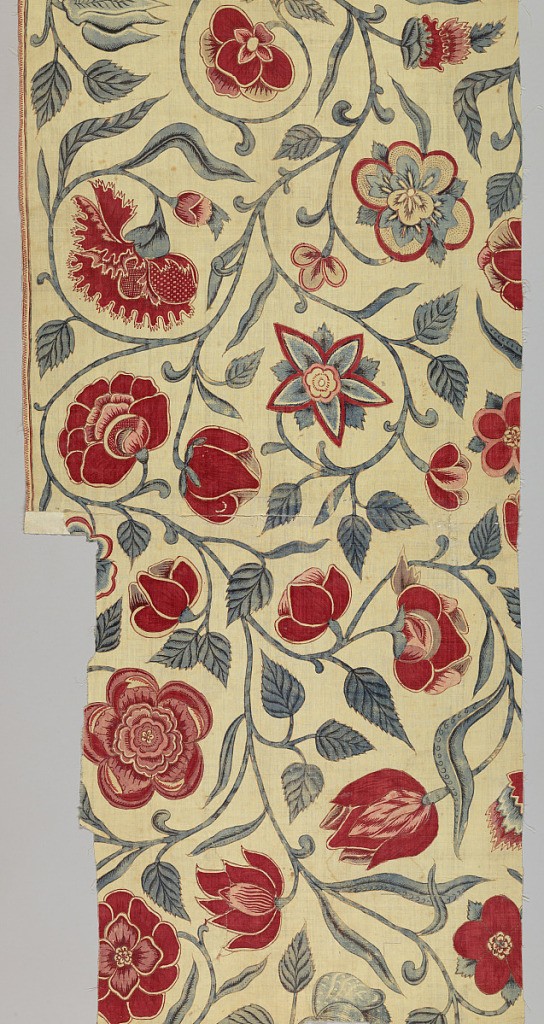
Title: Textile
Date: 1700–1750
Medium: plain weave cotton Technique: mordant and resist painted; immersion dyed (chintz)
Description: Scrolling vines with red and blue flowers, including tulips and carnations, on a cream-colored ground. Emphasis is given to the forms of the flowers by leaving a very narrow white space between the edge of the petals and the outlines. Piece is seamed across center. Lower section shows evidence of a border at the right side.

White cotton, on which a strongly curved vine appears, from which spring various large flowers.  The foliage is now blue as the yellow has disappeared. Blossoms in reds, pink: some show details of a gray-violet. Drawing is heavy, bold, emphatic; flowers seen in profile are realistically drawn; naturalistic veining in leaves. Emphasis is given the forms of flowers by a trick of leaving a very narrow white space between the edge of petals and the outlines, which are sometimes red, sometimes brown.  Among the flowers the tulip and carnation are identifiable.
Colors: Two shades of red, pink, blue, a gray violet (faded purple), brown and red for outlines.